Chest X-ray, PA view. Patient: 69 years old, sex F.
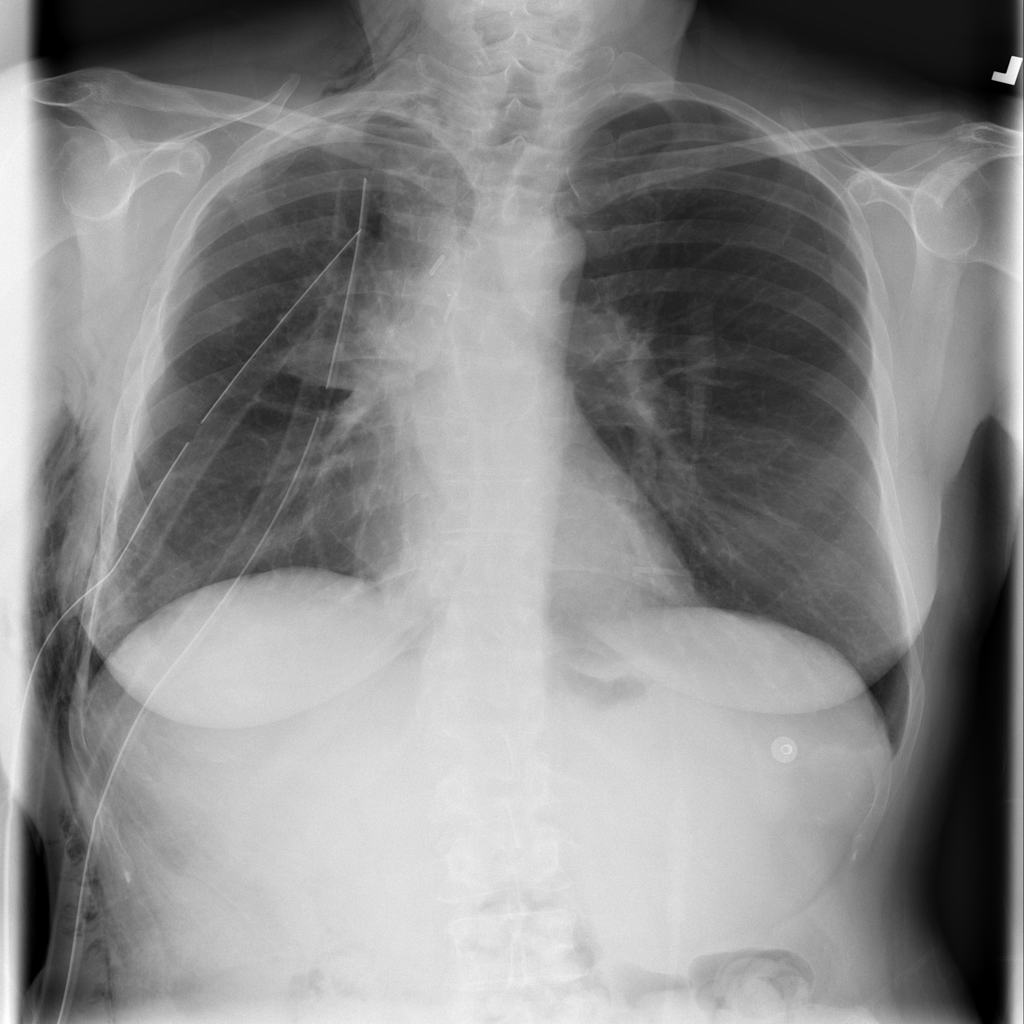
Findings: Emphysema